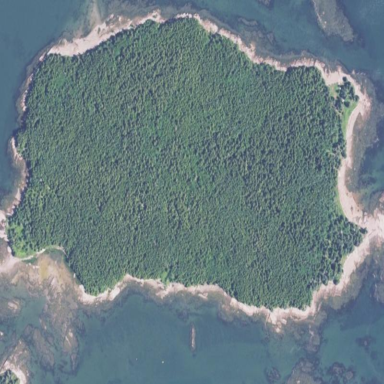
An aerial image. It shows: Island with natural coastline.